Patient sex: M
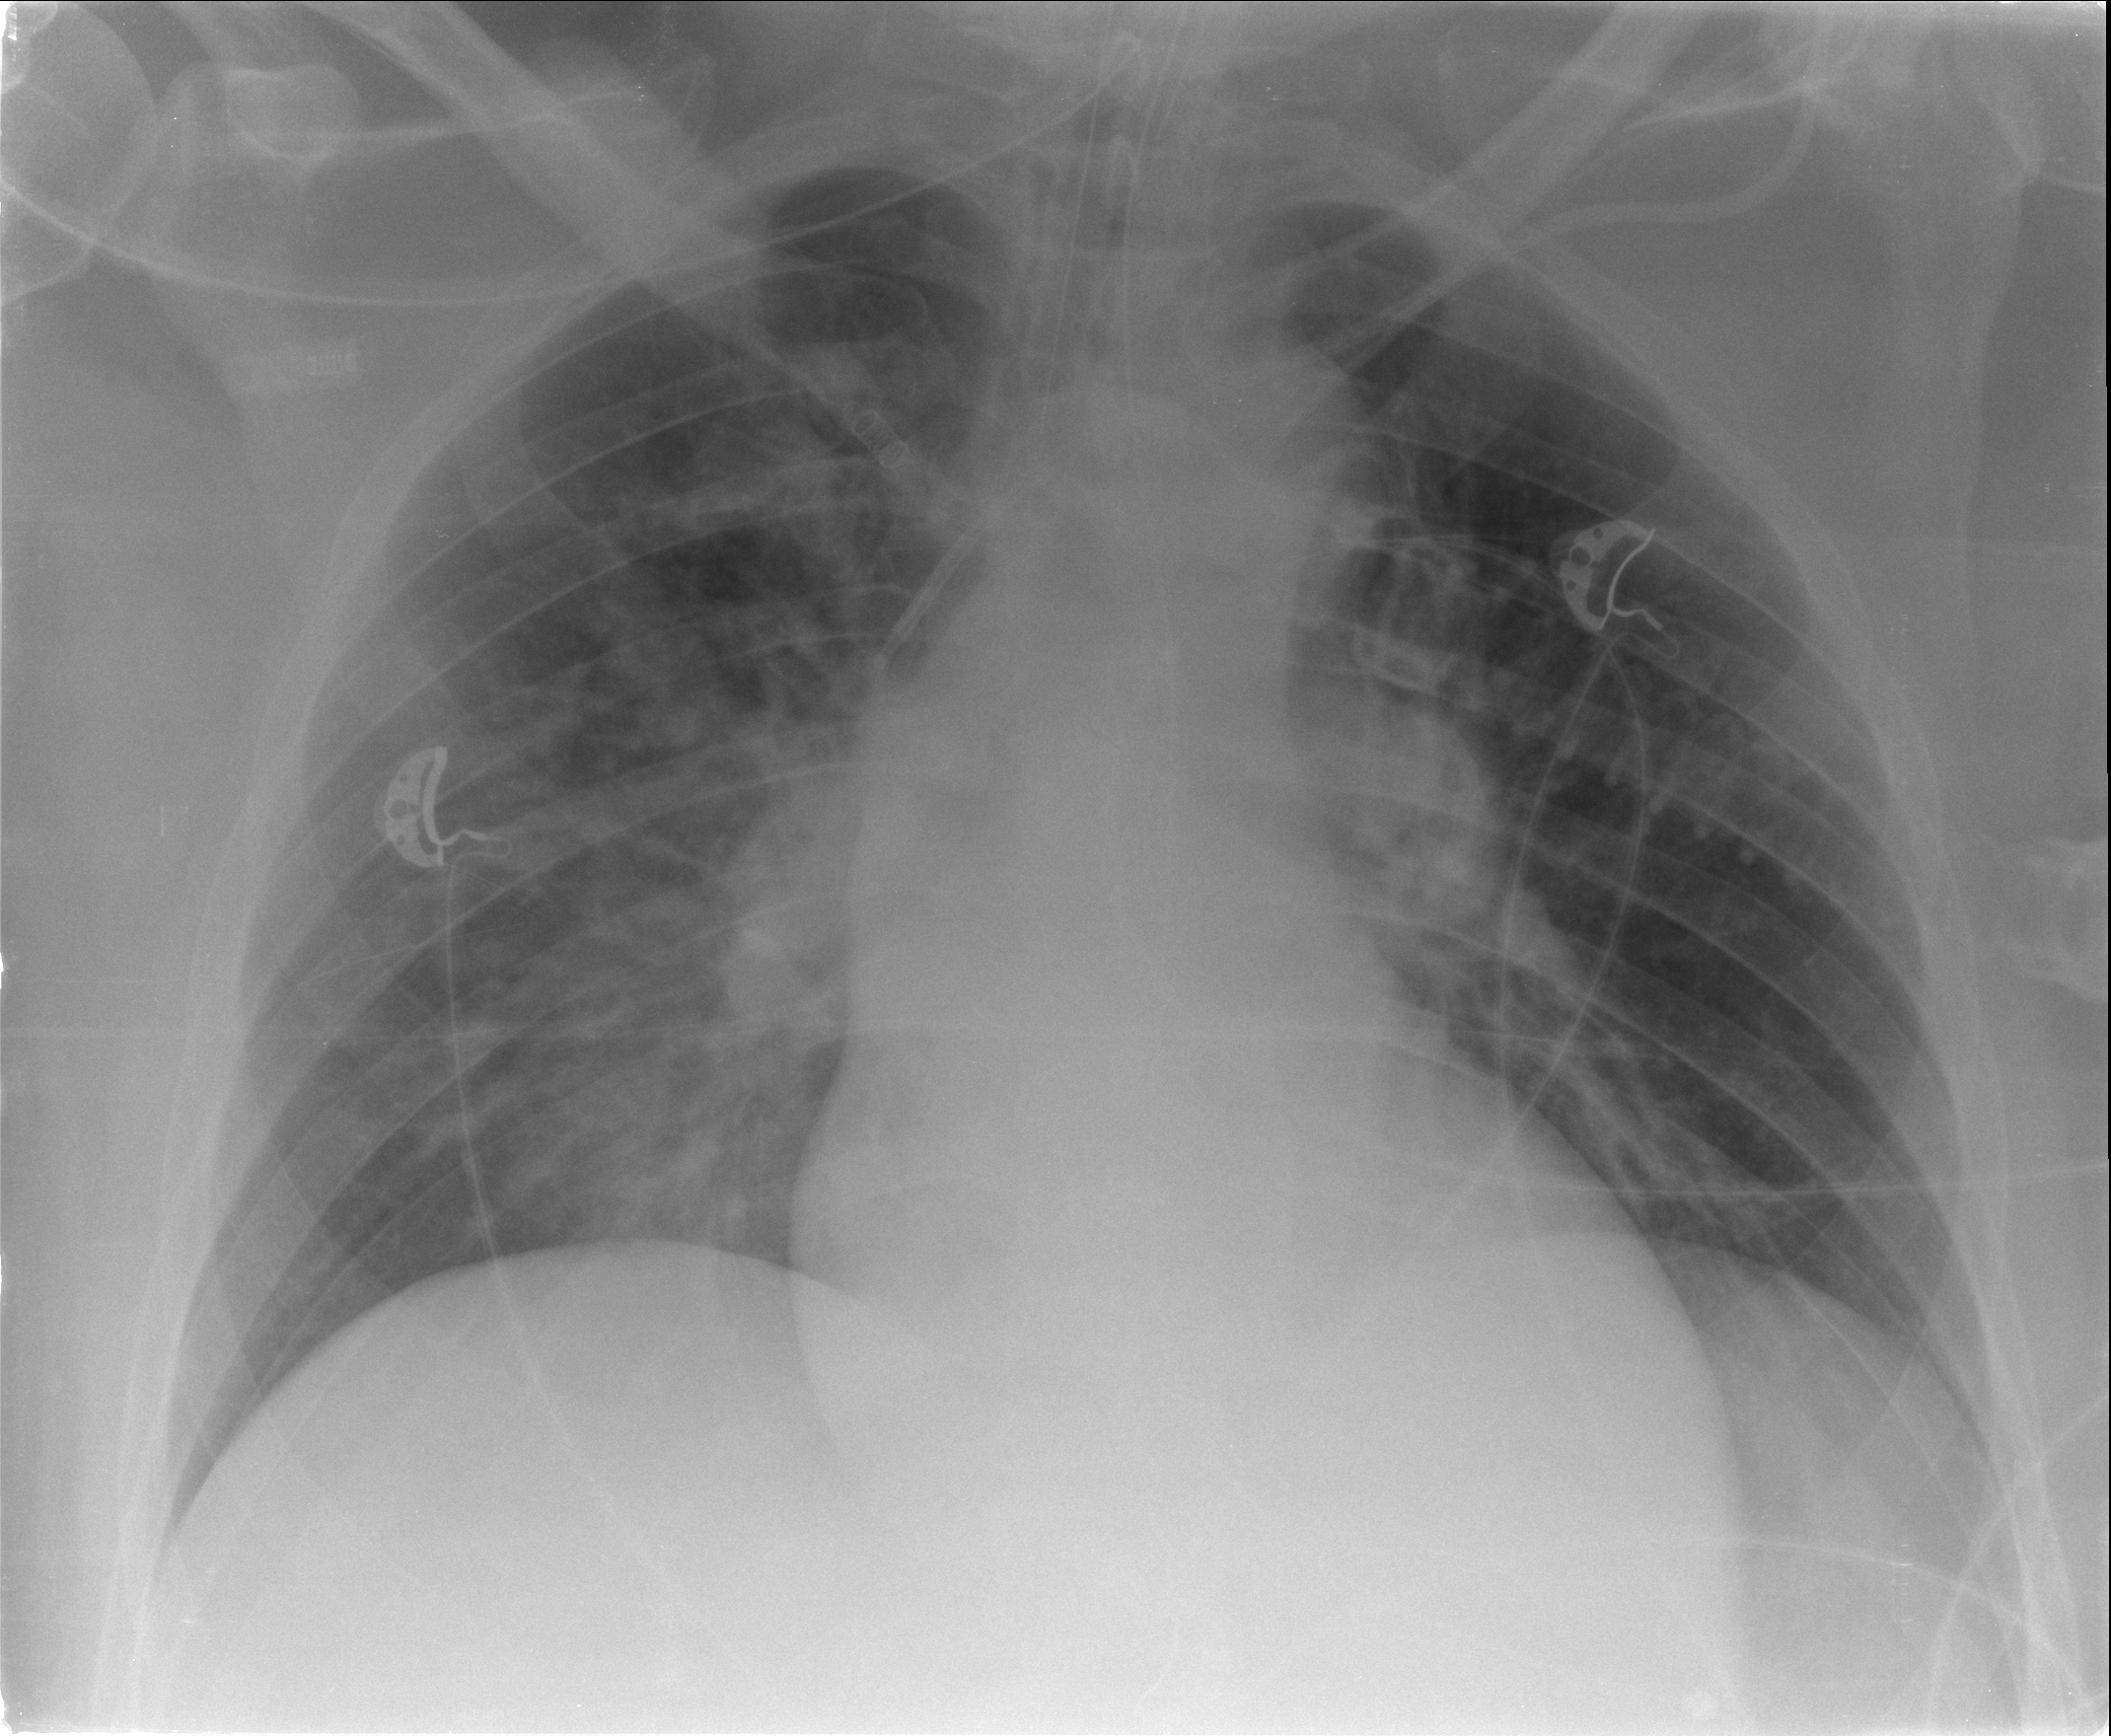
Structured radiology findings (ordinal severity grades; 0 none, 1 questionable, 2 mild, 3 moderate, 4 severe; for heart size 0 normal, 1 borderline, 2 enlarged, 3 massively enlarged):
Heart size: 0
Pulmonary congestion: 0
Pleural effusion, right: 0
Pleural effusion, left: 0
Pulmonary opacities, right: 2
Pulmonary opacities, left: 0
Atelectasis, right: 0
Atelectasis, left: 0